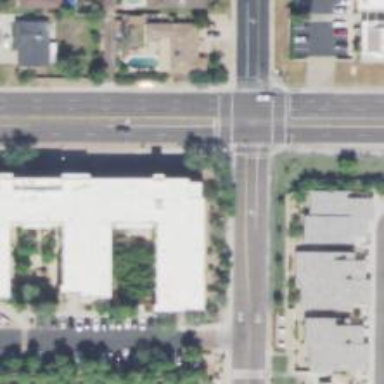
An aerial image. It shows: Solid stop line on the road marking.